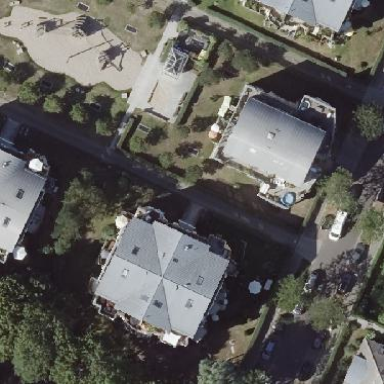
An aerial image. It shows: Gabled roof adorns the apartments building.